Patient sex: F
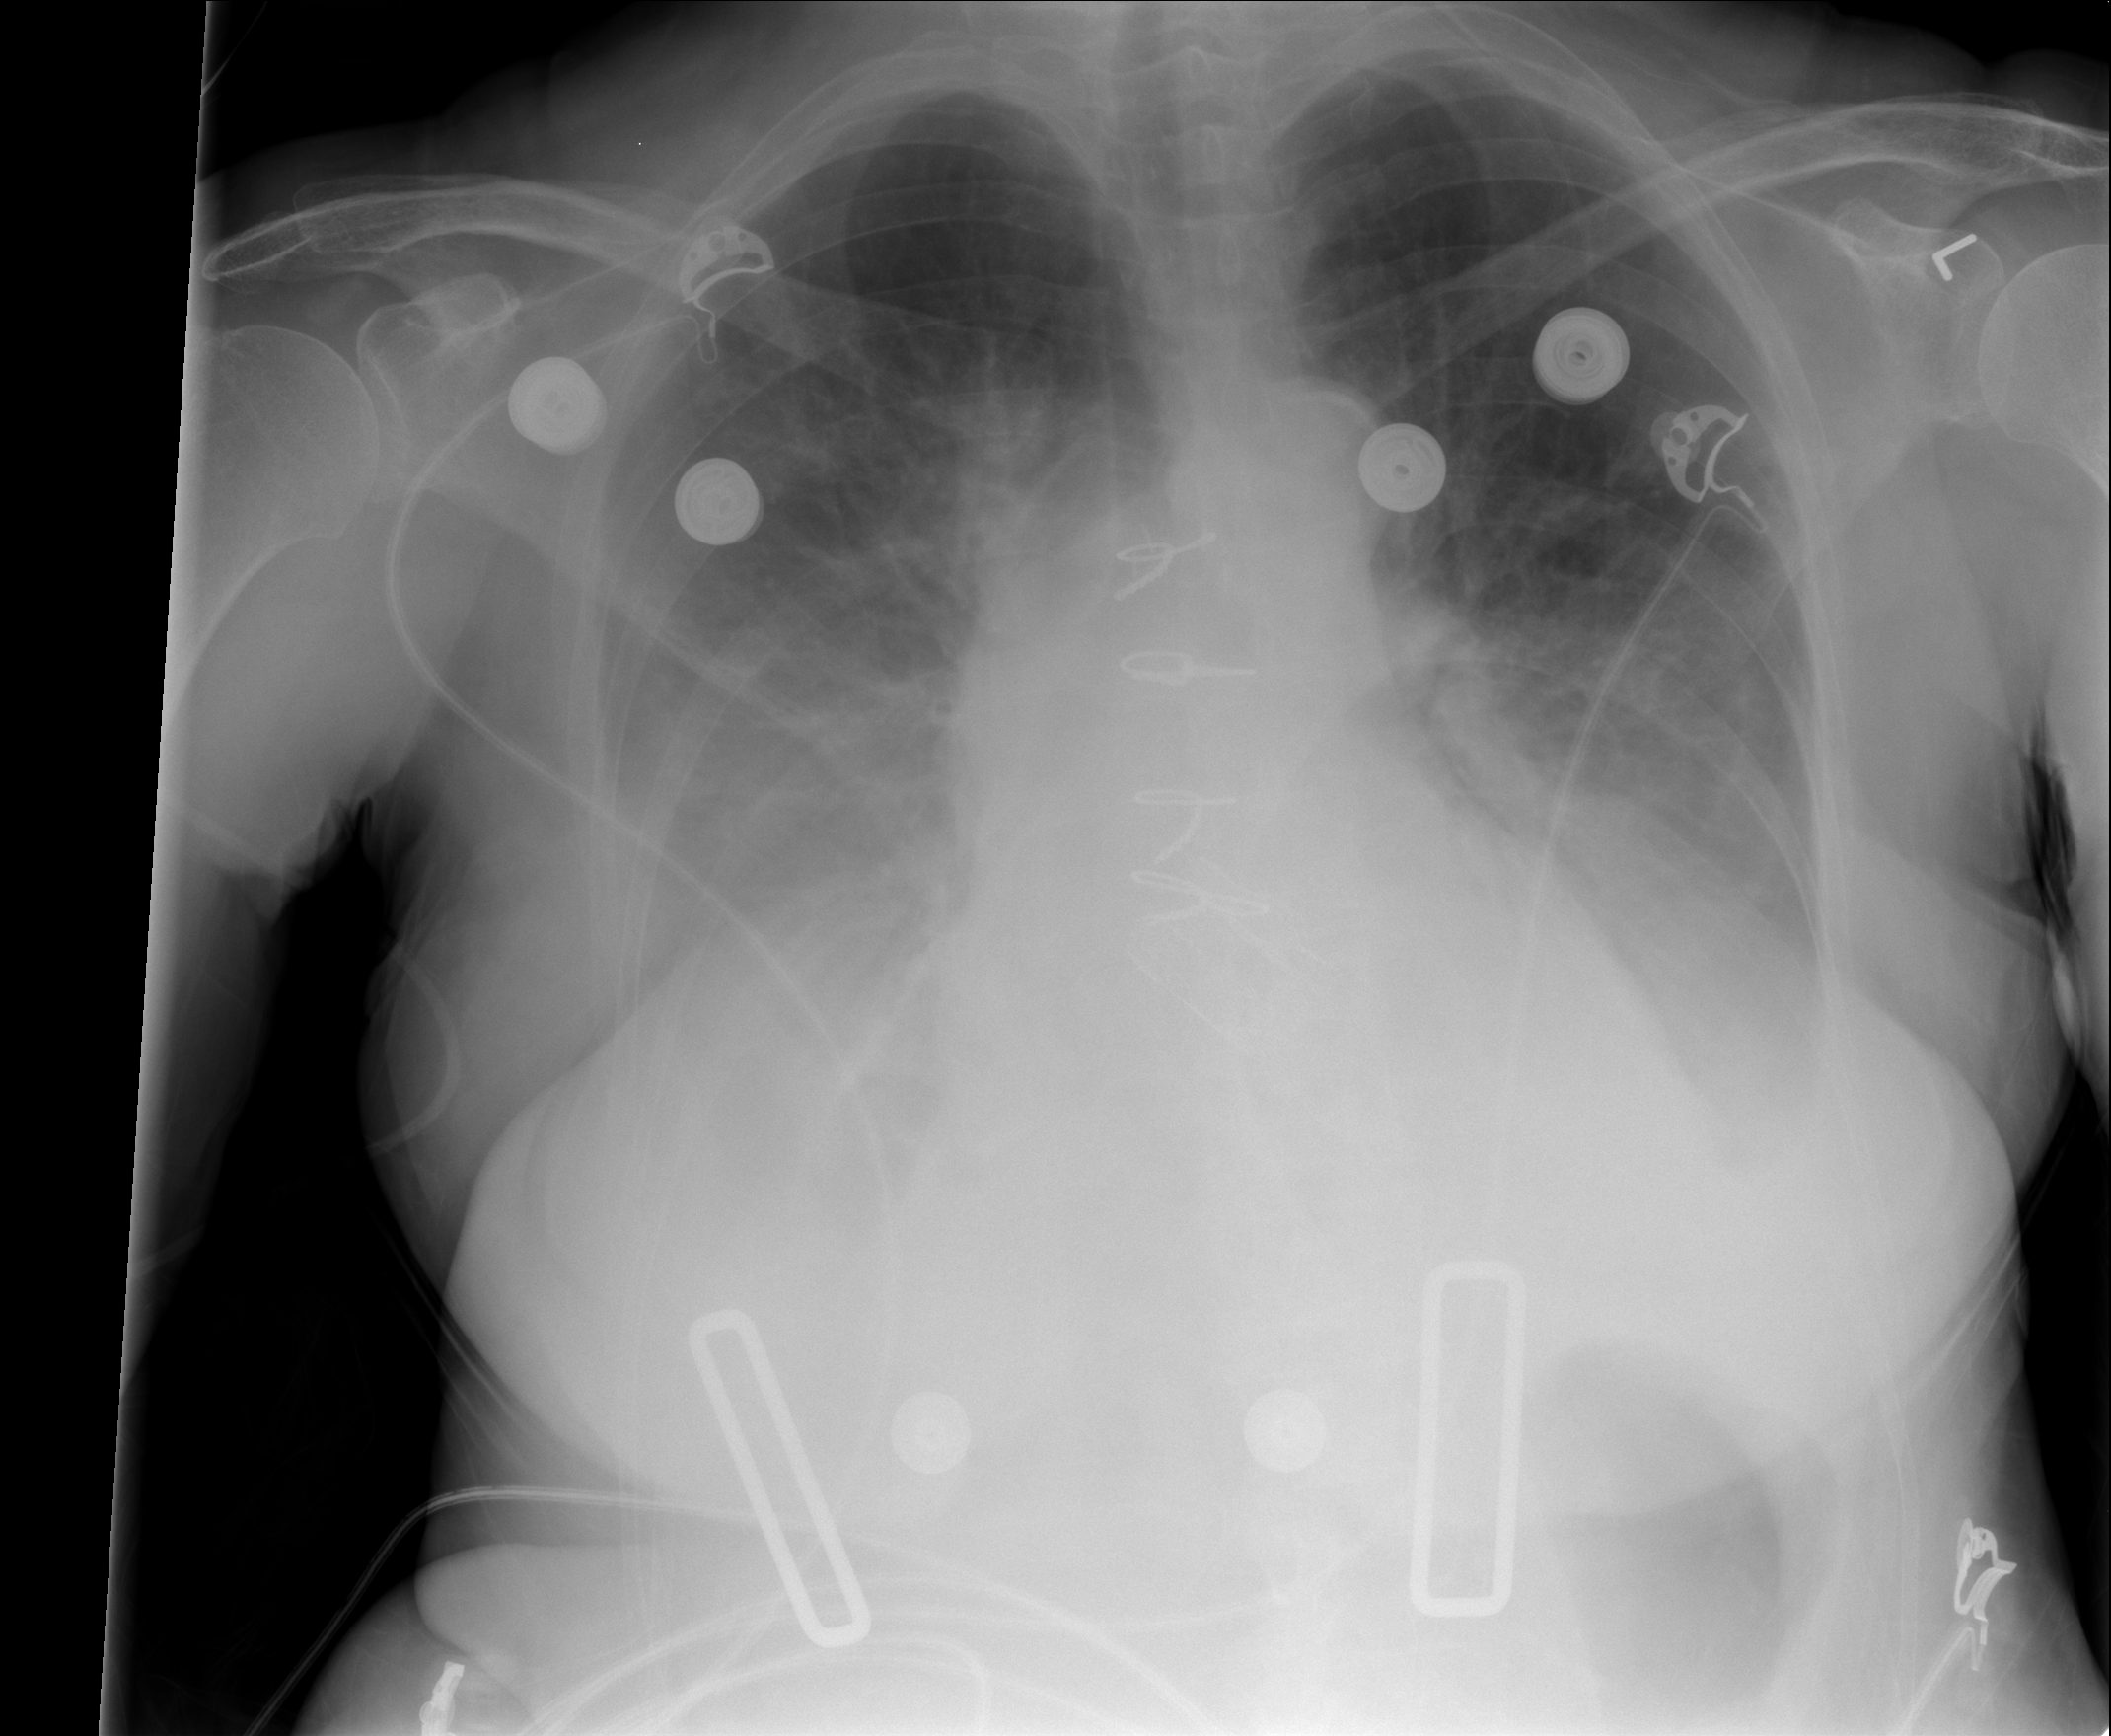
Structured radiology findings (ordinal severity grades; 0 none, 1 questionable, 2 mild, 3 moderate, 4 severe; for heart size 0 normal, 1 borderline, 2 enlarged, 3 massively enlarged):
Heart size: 0
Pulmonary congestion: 2
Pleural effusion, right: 3
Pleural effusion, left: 3
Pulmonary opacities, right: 0
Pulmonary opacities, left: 0
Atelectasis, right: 2
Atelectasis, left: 2